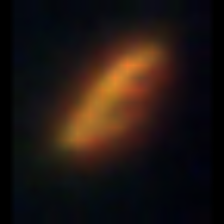
Taxon: Pennate
Group: Diatoms